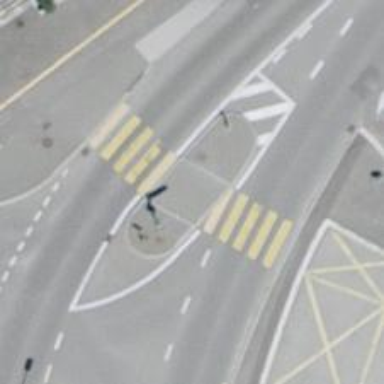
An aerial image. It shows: Marked pedestrian crossing with zebra designation and central island.